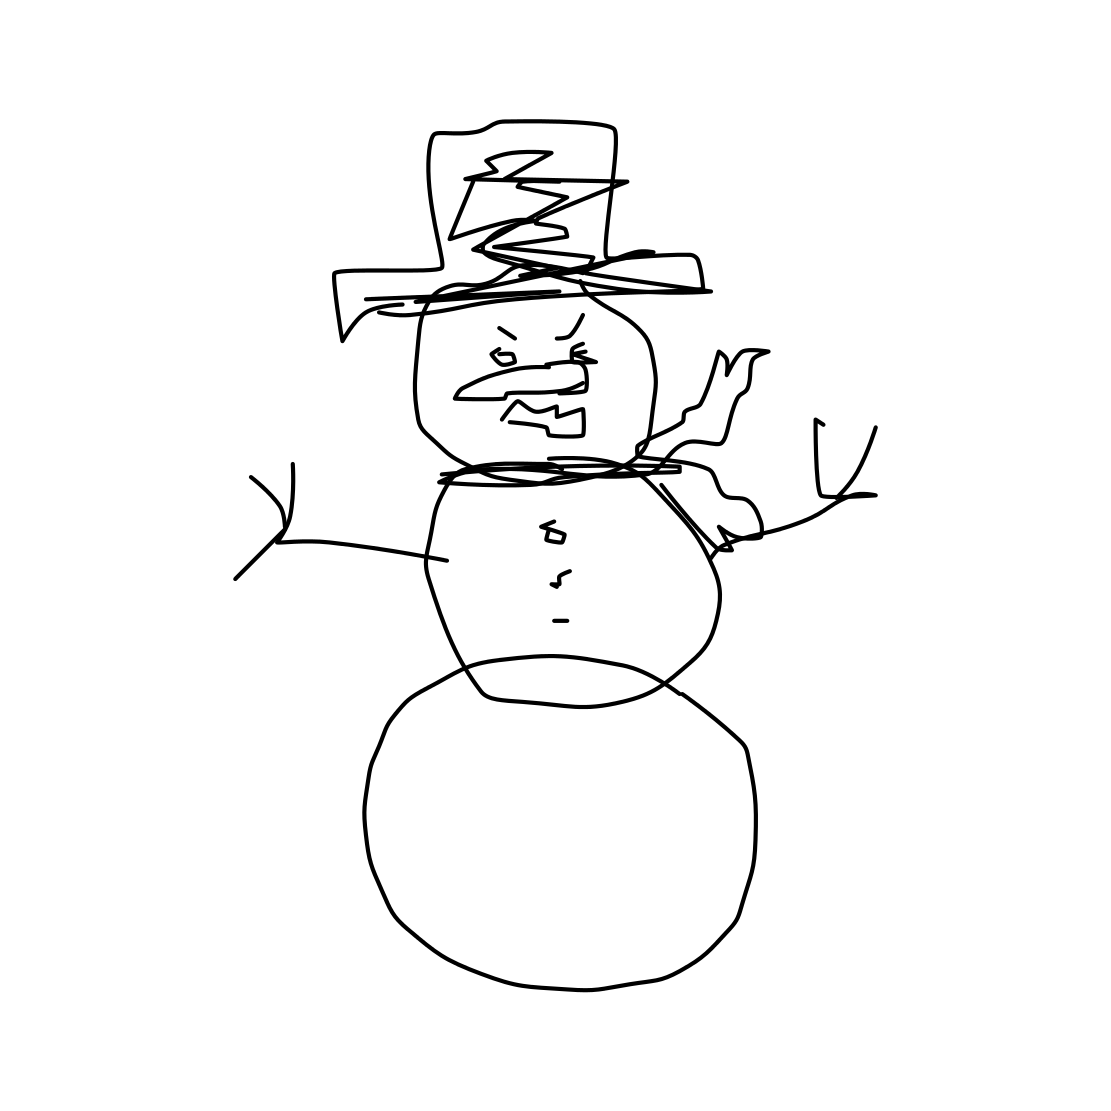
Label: snowman